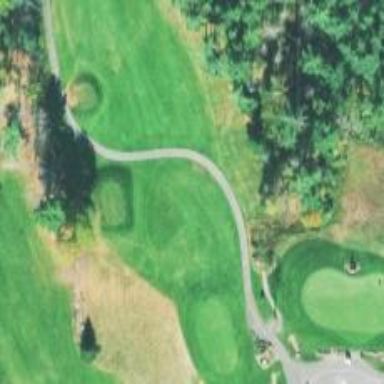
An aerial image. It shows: Asphalt path used as golf cart path.